Question: I've got a drop down list directly above a disabled twitter bootstrap 'form-control' input element.
'''
<div>
<select>
<option> Option 1 </option>
<option> Option 2 </option>
<option> Option 3 </option>
<option> Option 4 </option>
<option> Option 5 </option>
<option> Option 6 </option>
<option> Option 7 </option>
</select>
</div>
<div class="form-group">
<input class="form-control" id="disabledInput" type="text" placeholder="Disabled input here..." disabled="" />
</div>
'''
In Internet Explorer 11 when I click on the drop down and hover over options that are in front of the disabled input the cursor changes to the red stop sign.

Demo (try in IE11): <URL>
I have only noticed this behaviour in IE11. Chrome, Firefox & IE10 seem to be ok. Any thoughts on what is going on? and any suggestions on how to fix/workaround this issue?
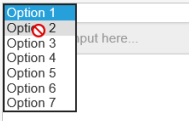
Answer: Hello This is IE Bug on select disable cursor
Please check this link to more understand
See IE Feedback point link <URL>
and also see about this bug discuses link:
<URL>